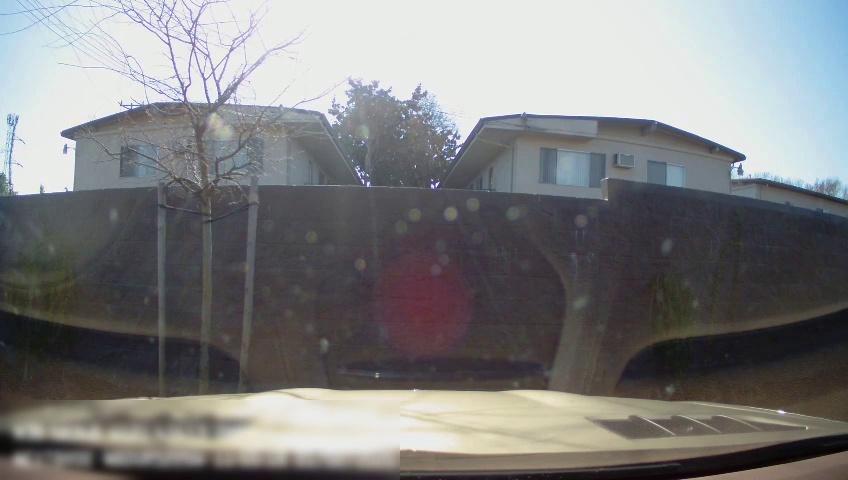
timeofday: Day
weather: Sunny